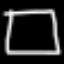
Label: square